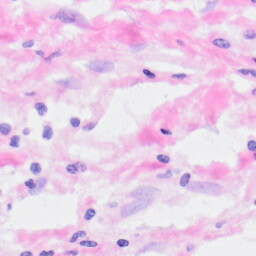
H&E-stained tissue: Kidney